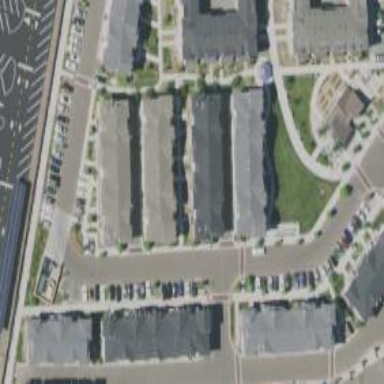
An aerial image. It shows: Living street.